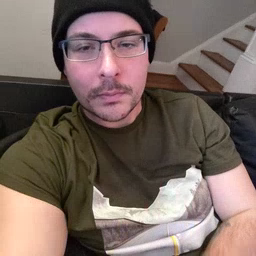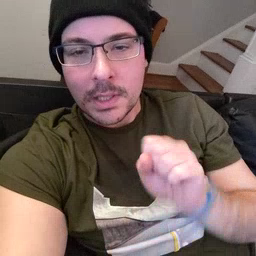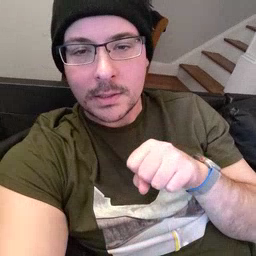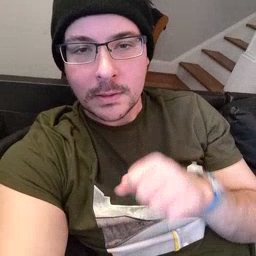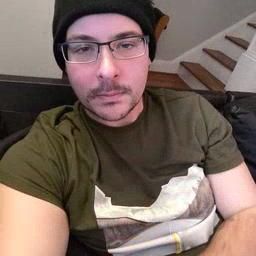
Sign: yes